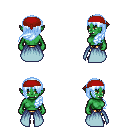
a pixel art fantasy rpg character, female body template, orc, green skin, overskirt, gold greaves, white cyan left-swept hairstyle, red bandana, four views (front, back, left, right), 2x2 character sprite sheet, small pixel art, hard edges, no anti-aliasing